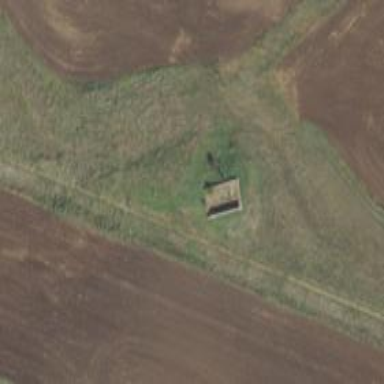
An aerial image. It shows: Military bunker.